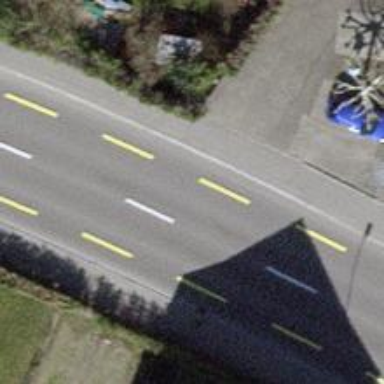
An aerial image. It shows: Primary highway with asphalt surface. There is separate cycle lane for soft cycling on the sidewalk.